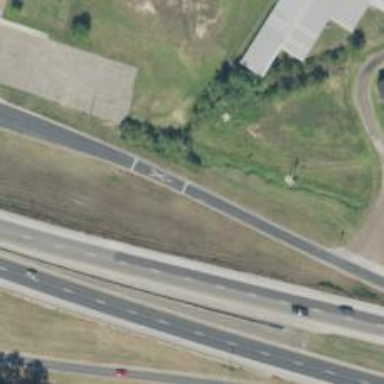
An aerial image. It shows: Trunk link highway.